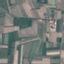
Label: PermanentCrop